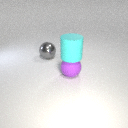
large cyan rubber cylinder above large purple rubber sphere